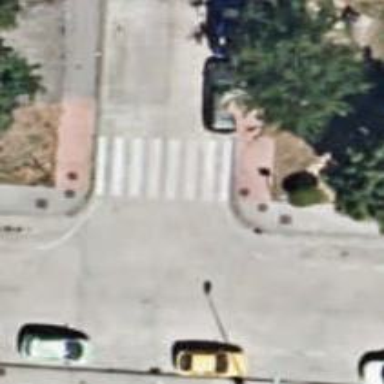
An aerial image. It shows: Zebra crossing on the road.